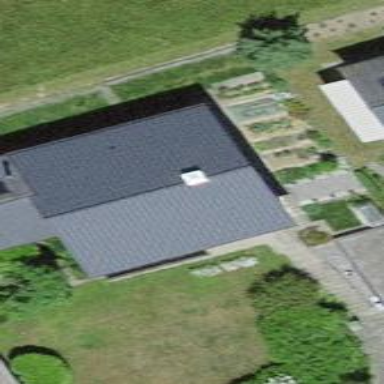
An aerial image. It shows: Detached building.